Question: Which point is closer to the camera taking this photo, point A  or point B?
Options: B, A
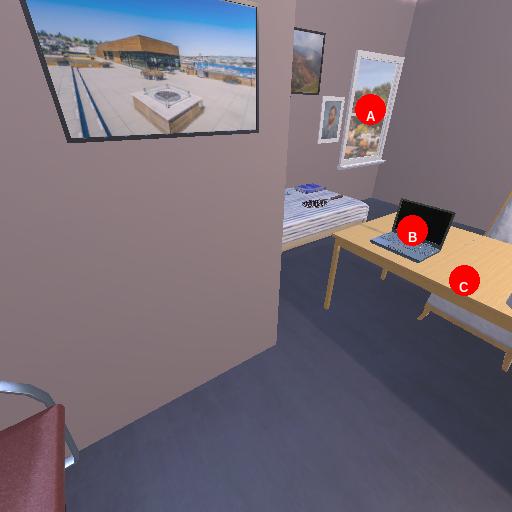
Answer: B